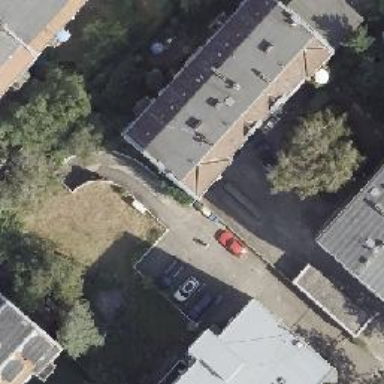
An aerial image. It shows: Building with apartments featuring unique double saltbox roof shape.